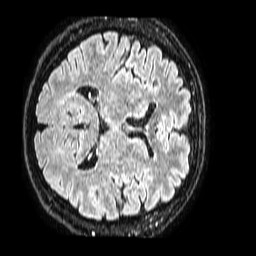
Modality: FLAIR
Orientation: axial
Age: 49
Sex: male
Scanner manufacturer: philips
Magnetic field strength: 1.5 T
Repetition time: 4.8 s
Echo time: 0.3 s